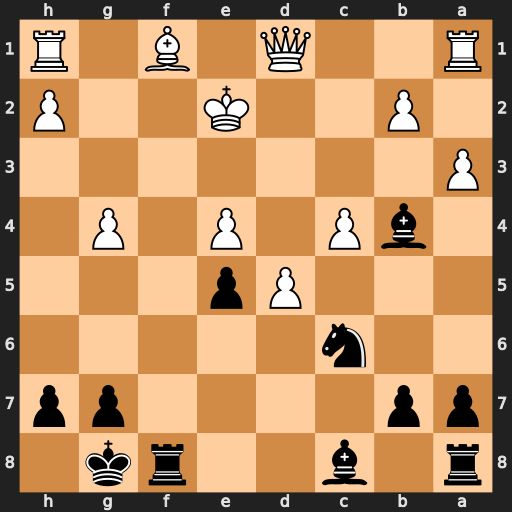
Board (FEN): r1b2rk1/pp4pp/2n5/3Pp3/1bP1P1P1/P7/1P2K2P/R2Q1B1R
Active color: b
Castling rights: -
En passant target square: -
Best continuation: Bxg4+ Kd3 Bxd1